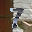
Label: 7